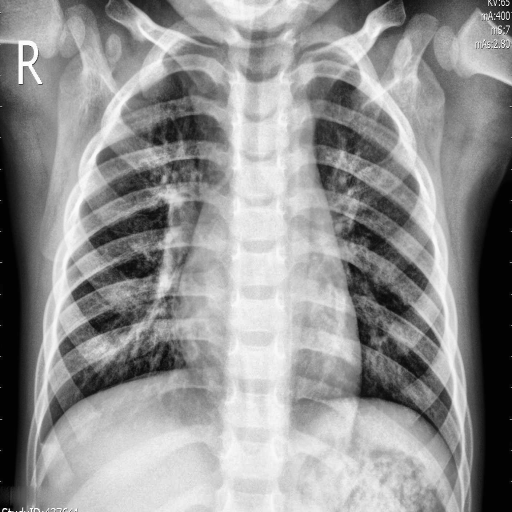
Finding: PNEUMONIA